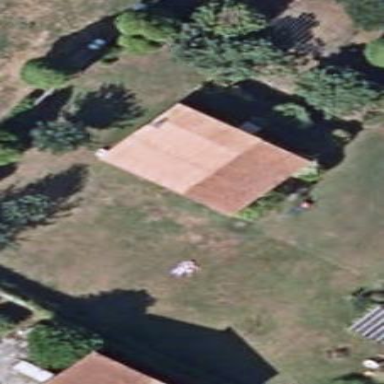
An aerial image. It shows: Simple and straightforward house.